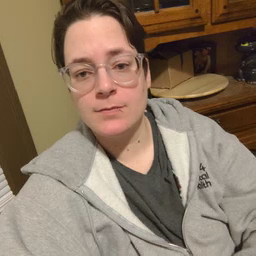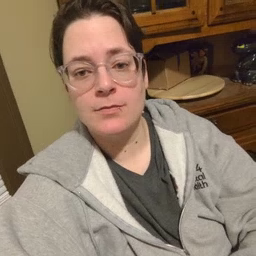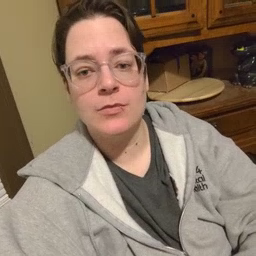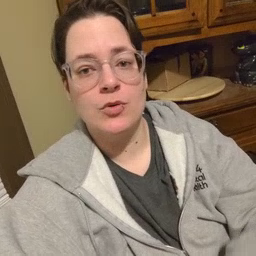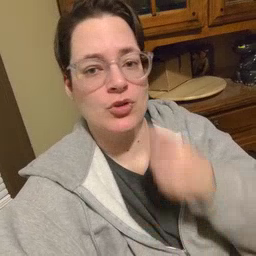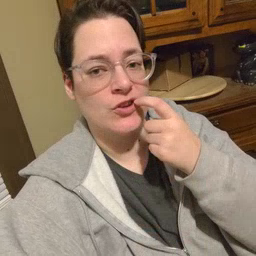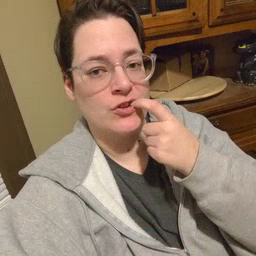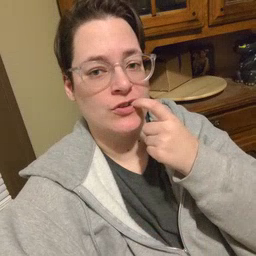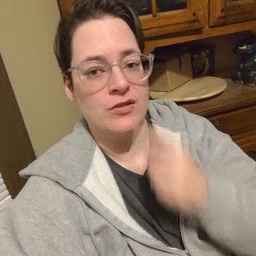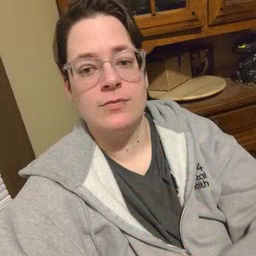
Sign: tooth